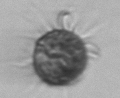
Label: Ciliophora